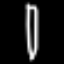
Label: pencil